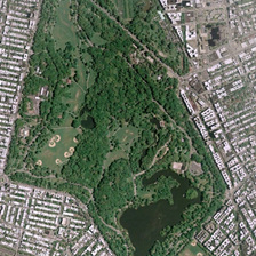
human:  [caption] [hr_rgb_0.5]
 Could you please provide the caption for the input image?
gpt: Unusual areas are covered with green plants, surrounded by residential buildings.

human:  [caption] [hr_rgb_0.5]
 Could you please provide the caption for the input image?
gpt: Irregular areas are covered with lush plants and meadows and are surrounded by a row of residential buildings.

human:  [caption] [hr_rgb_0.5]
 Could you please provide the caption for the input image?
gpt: The irregular area is covered with lush vegetation and grassland, surrounded by rows of residential buildings.

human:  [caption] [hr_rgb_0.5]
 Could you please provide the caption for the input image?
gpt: The irregular area is covered by lush plants and meadows and is surrounded by rows of residential buildings.

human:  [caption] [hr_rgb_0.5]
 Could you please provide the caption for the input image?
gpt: The irregular area is covered by lush plants and pastures and is surrounded by rows of residential buildings.